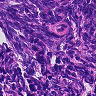
Metastatic tissue present: no